Field crop: maize
Growth stage: 2
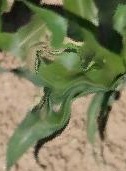
Species: maize